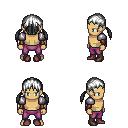
a pixel art fantasy rpg character, male body template, human, tanned skin, steel arm armor, magenta pants, white twin-tailed hairstyle, leather bracers, maroon shoes, four views (front, back, left, right), 2x2 character sprite sheet, small pixel art, hard edges, no anti-aliasing